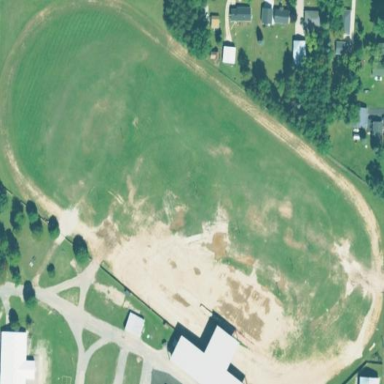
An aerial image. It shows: Dirt raceway for motor sports.